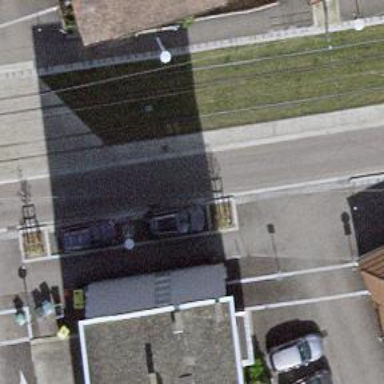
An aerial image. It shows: Brown street cabinet used for postal service.